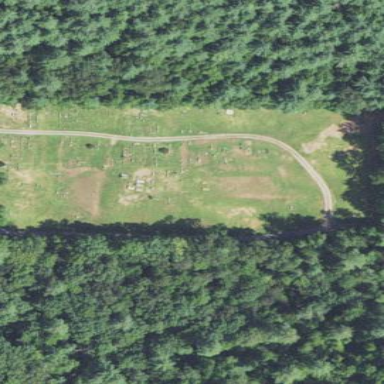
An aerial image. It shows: Cemetery.